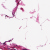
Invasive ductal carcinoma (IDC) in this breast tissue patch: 0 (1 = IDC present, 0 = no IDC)